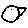
Label: bird